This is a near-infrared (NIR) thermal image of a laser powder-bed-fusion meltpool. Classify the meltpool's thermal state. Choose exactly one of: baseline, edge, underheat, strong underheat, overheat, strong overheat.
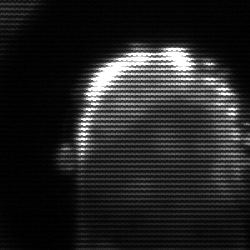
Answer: baseline